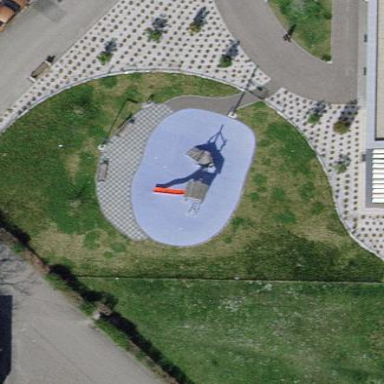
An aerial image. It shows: Playground area for leisure land.